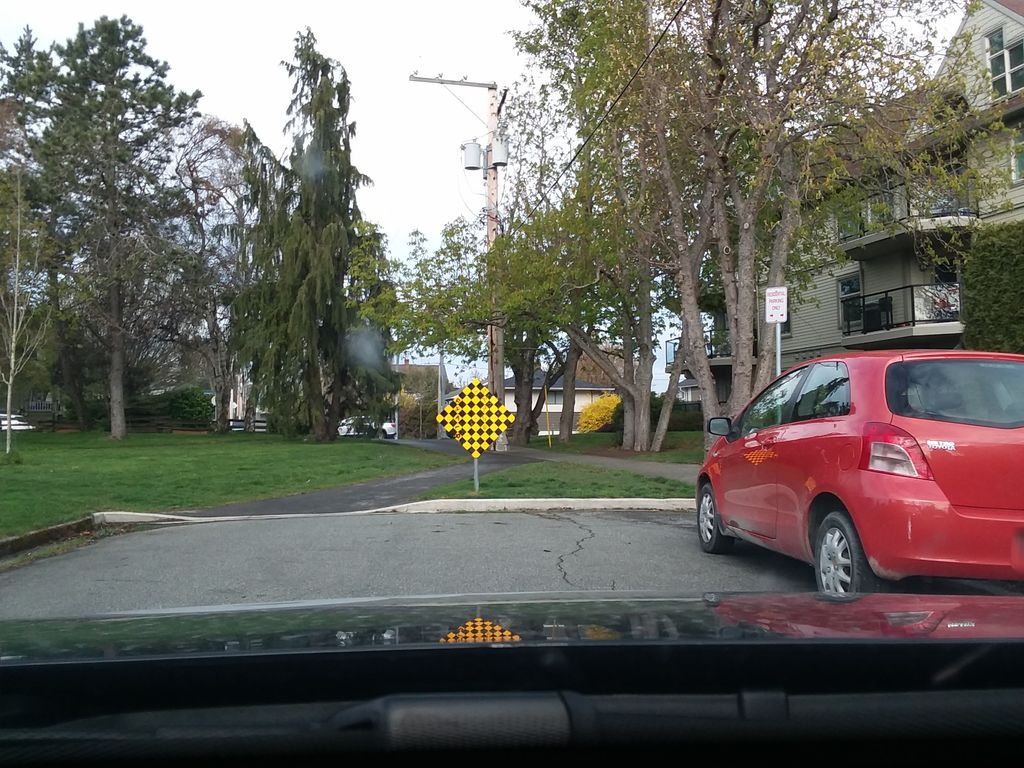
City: victoria